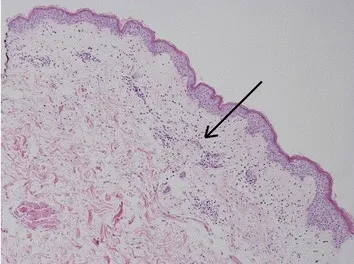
Histopathology of skin biopsy revealing spongiotic epidermis with focal parakeratosis, exocytosis, and spongiotic vesicles, along with papillary dermal edema, superficial dermal perivascular inflammatory infiltrate, and mixed dermal interstitial inflammation with eosinophils (H&E, x10). The arrow points to the "papillary dermal edema and superficial dermal perivascular inflammatory infiltrate".
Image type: pathology (h&e)